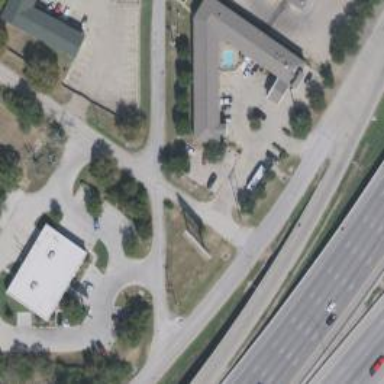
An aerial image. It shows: Secondary road with frontage road alongside.